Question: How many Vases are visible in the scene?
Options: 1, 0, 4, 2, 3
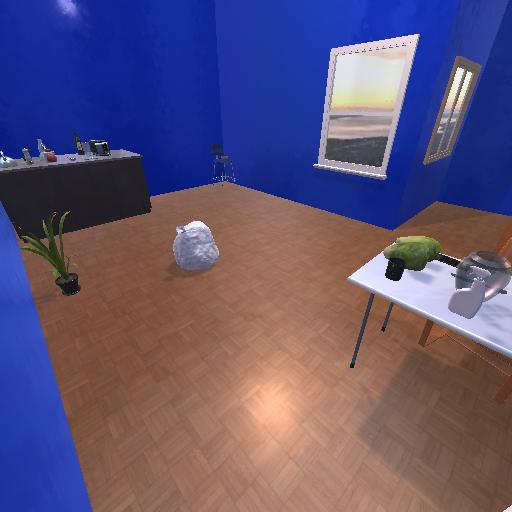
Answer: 1